Question: Here is a screenshot I took.

When I try to use 'pip' in command prompt I get the following error message:
'pip' is not recognized as an internal or external command, operable program or batch file.
I already checked this thread: <URL>
All I could find there was I had to add '"C:\PythonX\Scripts"' to my classpath, where 'X' stands for python version.
As you can see on my screenshot I already have this path. I already tried restarting the computer but that didn't work, o.O. The screenshot also shows my 'C:\Python27\Scripts' folder.
Does anyone know what I am doing wrong?
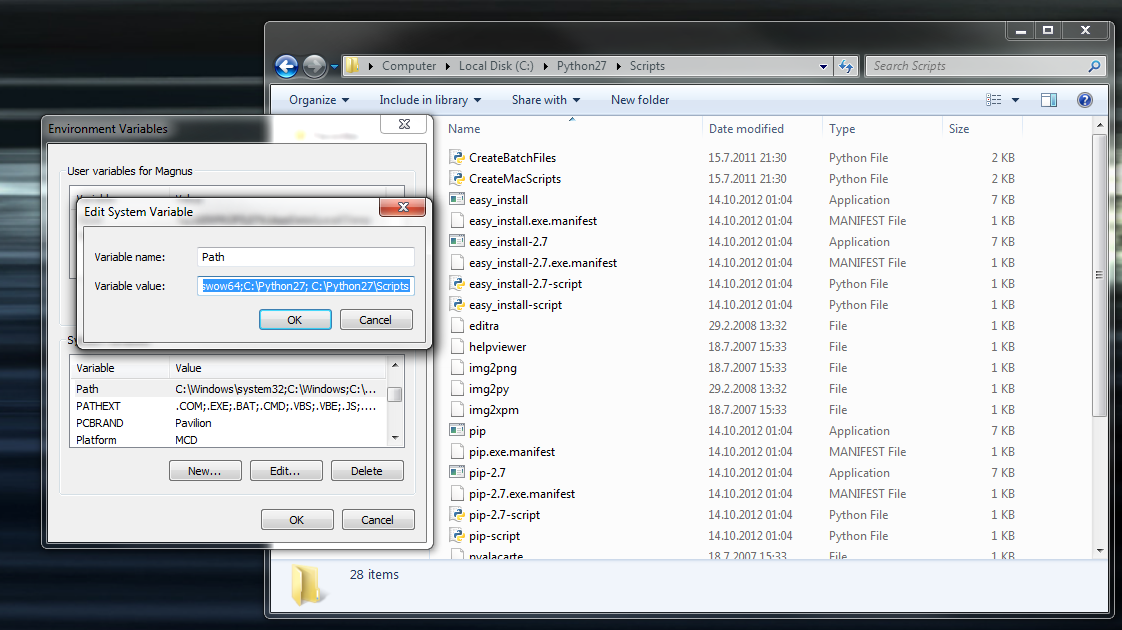
Answer: There is a space before the last path entry, right after the previous semicolon, that is causing the problem.